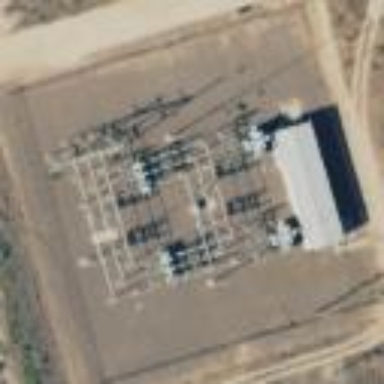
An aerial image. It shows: Distribution power substation secured by fence.